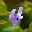
Label: 4